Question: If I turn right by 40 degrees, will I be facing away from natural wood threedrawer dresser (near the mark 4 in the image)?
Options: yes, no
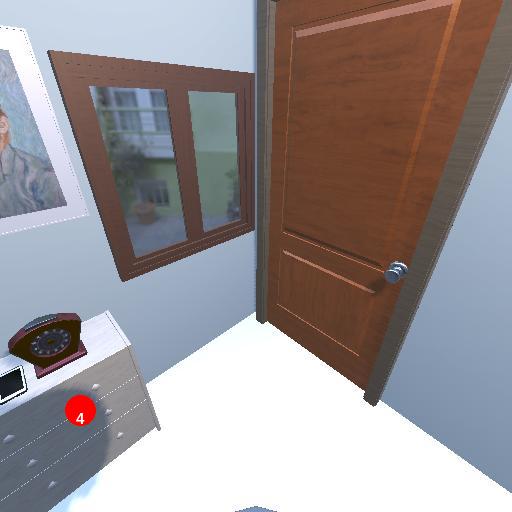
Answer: yes